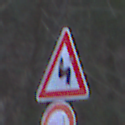
Verkehrszeichen: DoppelkurveZunaechstLinks
Zusatzzeichen unten: VerbotUeberholenEinspurigeFahrzeuge
Umgebung: Outdoor, Nature
Tageszeit: MorningAfternoon
Wetter: Overcast
Licht: Natural
Jahreszeit: Winter
Kontrast: LowContrast